八年级 · 解析几何
已知如图, 四边形 $O A B C$ 为菱形, $A$ 点的坐标为 $(10,0)$, 对角线 $O B 、 A C$ 相交于 $D$ 点, 双曲线 $y=$ $\frac{k}{x}(x>0)$ 经过 $D$ 点, 交 $B C$ 的延长线于 $E$ 点, 且 $O B \cdot A C=160$, 则 $E$ 点的坐标是 $(\quad)$

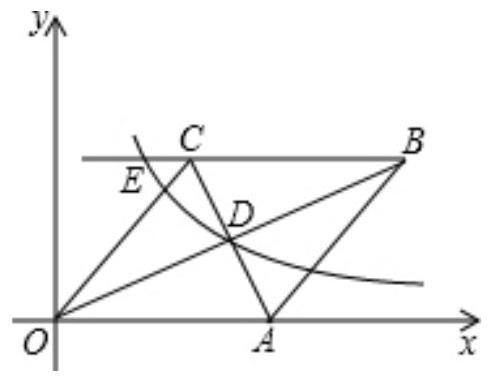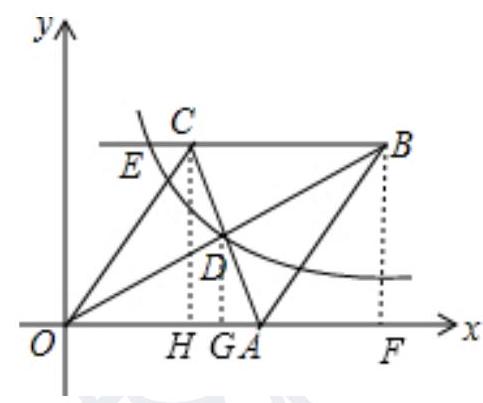
A. $(3,8)$
B. $(4,8)$
C. $(5,8)$
D. $(6,8)$
答案: B
解析: 解: 如图, 过 $B$ 作 $B F \perp x$ 轴于点 $F$, 过 $D$ 作 $D G \perp x$ 轴于点 $G$,过 $C$ 作 $C H \perp x$ 轴于点 $H$,

$\because A(10,0)$

$\therefore O A=10$,

$\therefore S_{\text {菱形 } A B C D}=O A \cdot B F=\frac{1}{2} A C \cdot O B=\frac{1}{2} \times 160=80$, 即 $10 B F=80$,

$\therefore B F=8$

在Rt $\triangle A B F$ 中, $A B=10, B F=8$, 由勾股定理可得 $A F=6$,

$\therefore O F=O A+A F=10+6=16$,

$\because$ 四边形 $O A B C$ 为菱形,

$\therefore D$ 为 $O B$ 中点,

$\therefore D G=\frac{1}{2} B F=\frac{1}{2} \times 8=4, O G=\frac{1}{2} O F=\frac{1}{2} \times 16=8$,

$\therefore D(8,4)$,

$\because$ 双曲线 $y=\frac{k}{x}$ 过点 $D$,

$\therefore k=8 \times 4=32$,

$\therefore$ 双曲线解析式为 $y=\frac{32}{x}$.

$\because B C / / O F, B F=8$,

$\therefore x=\frac{32}{8}=4$,

$\therefore E(4,8)$.

故选: $B$.